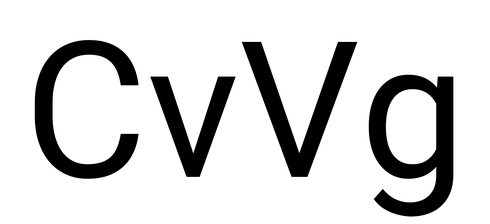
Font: Roboto_Regular